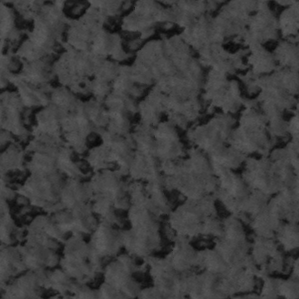
Label: frost